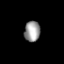
Tissue: prostate
Cell type: T cells
Senescence score: 0.2803
Nuclear area (px): 319
Mean DAPI intensity: 154.179